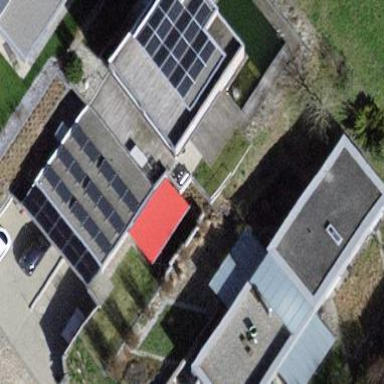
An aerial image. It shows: Flat-roofed building.